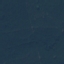
Land use / land cover: Forest